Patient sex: M
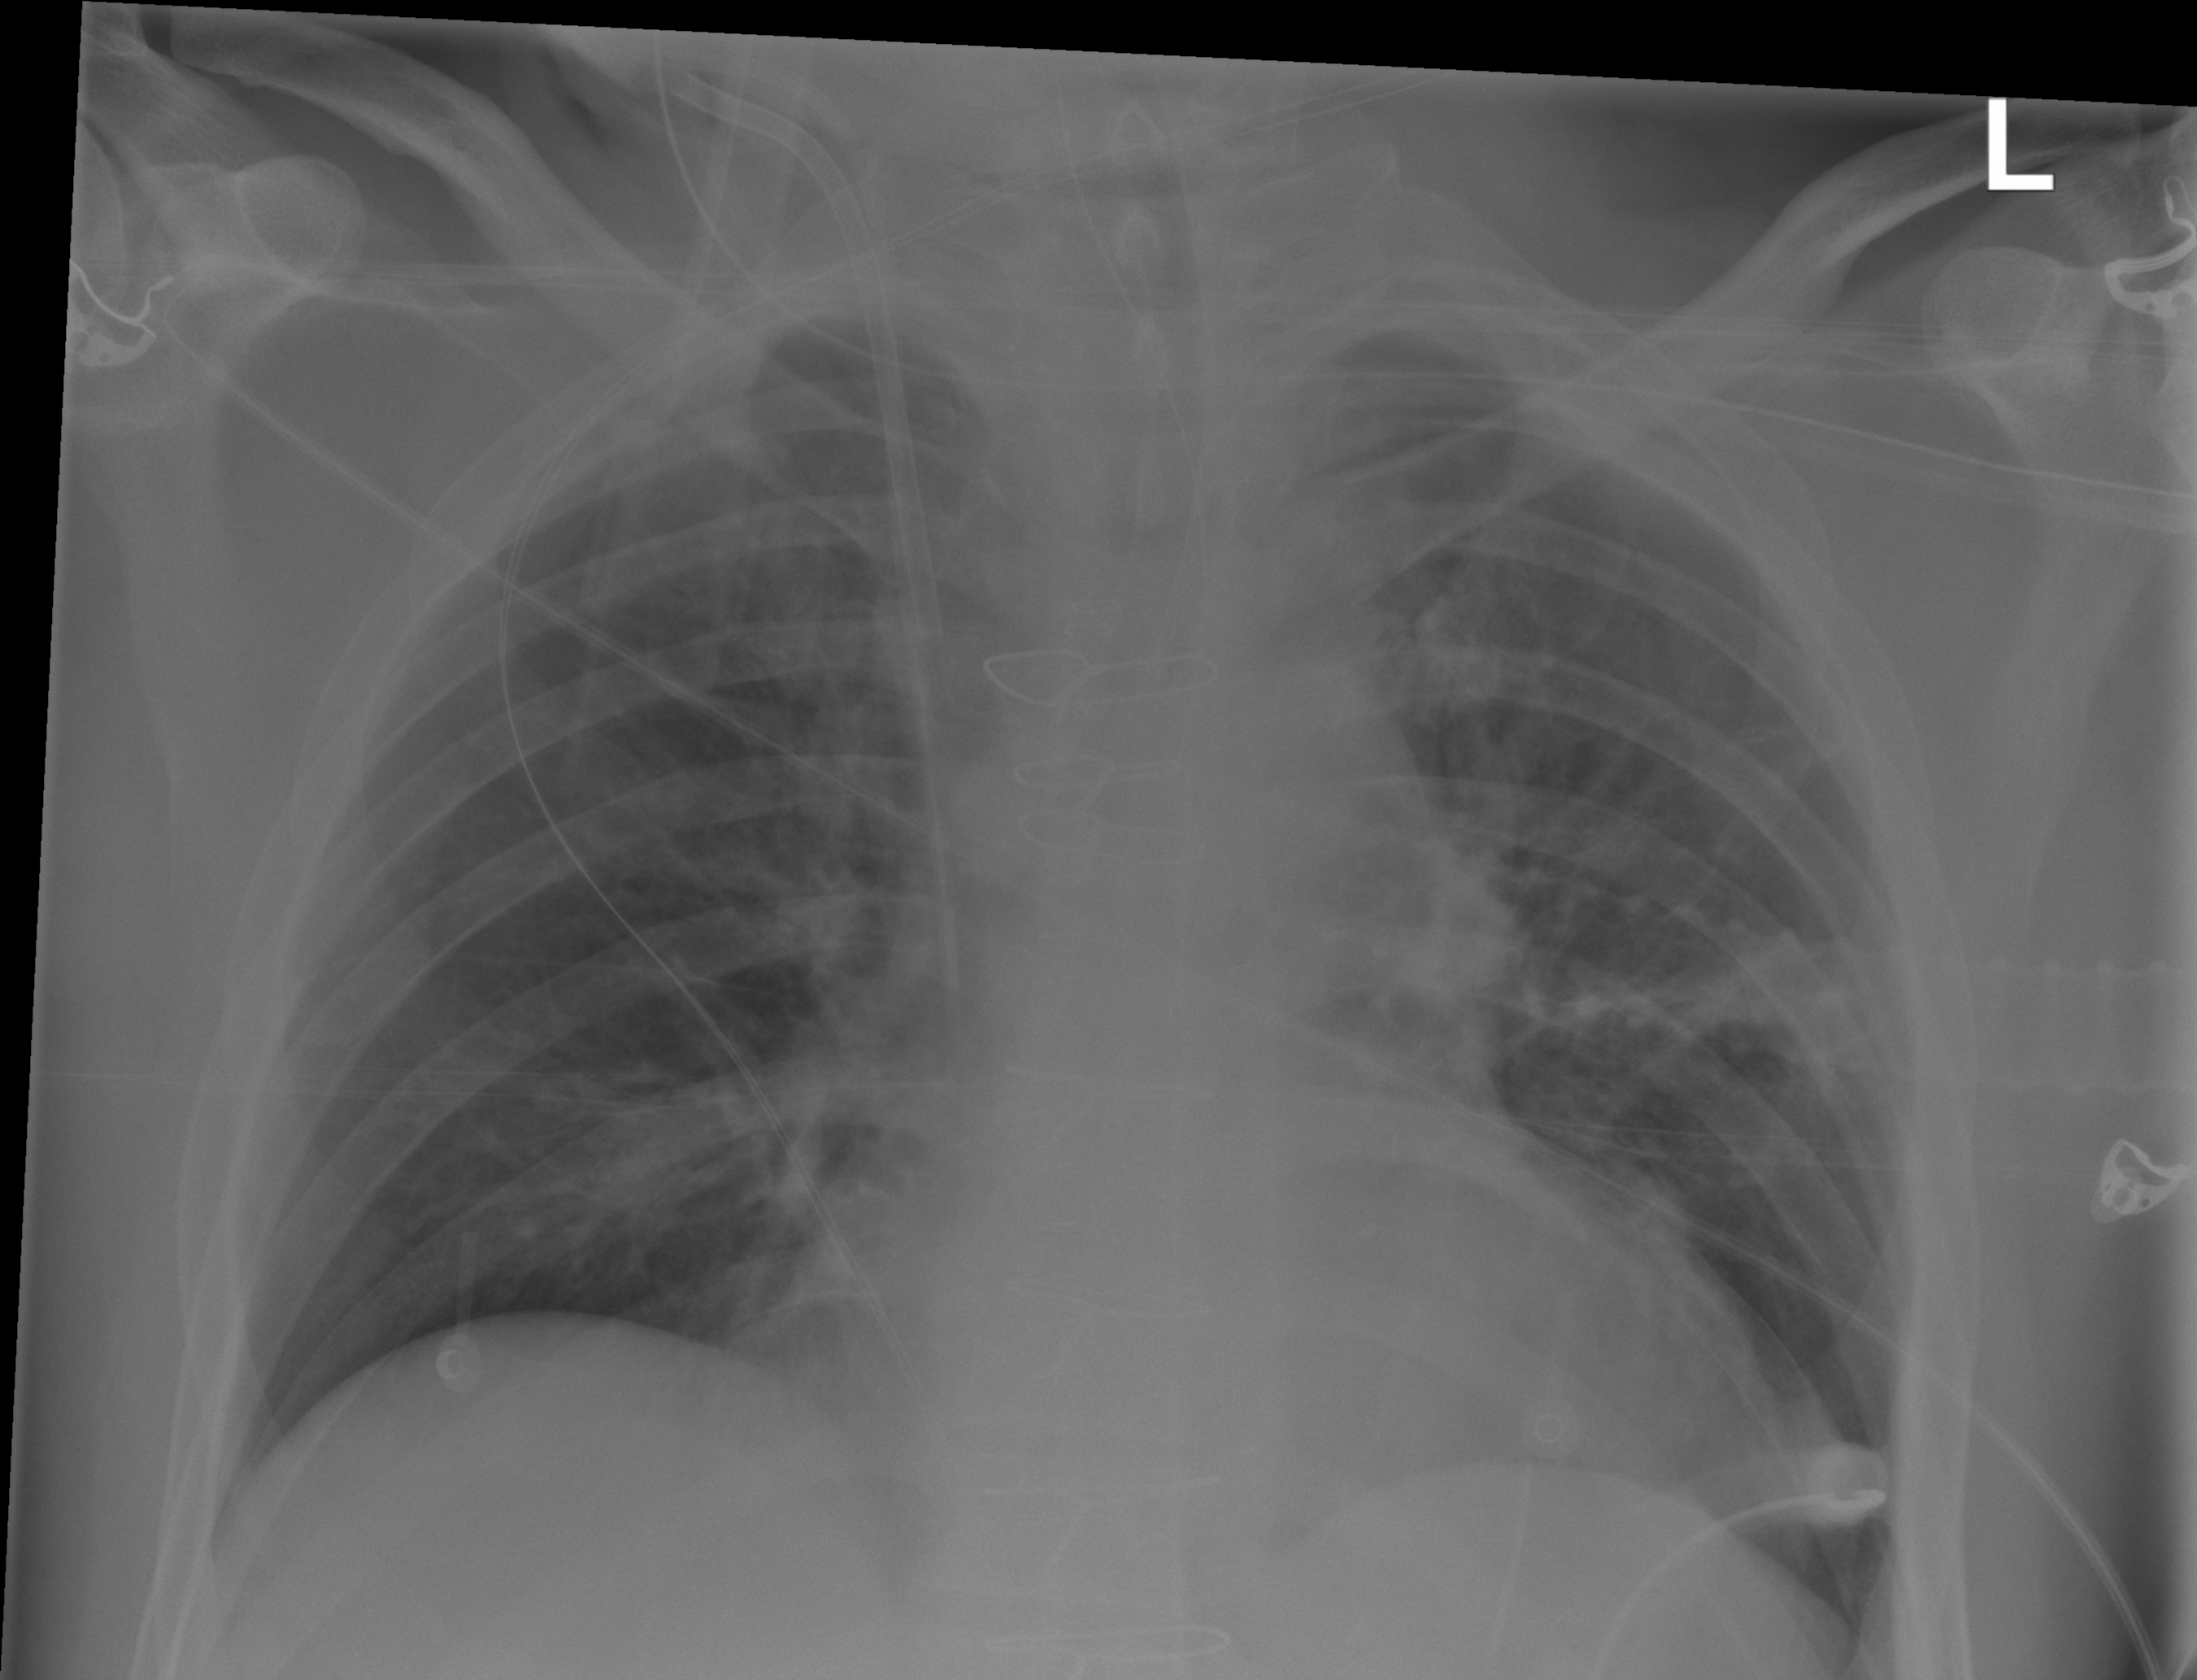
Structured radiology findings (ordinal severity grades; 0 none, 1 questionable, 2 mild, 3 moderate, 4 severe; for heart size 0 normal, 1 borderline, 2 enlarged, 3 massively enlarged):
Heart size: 2
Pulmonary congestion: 0
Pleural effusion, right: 0
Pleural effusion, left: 0
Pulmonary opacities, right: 0
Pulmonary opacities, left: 0
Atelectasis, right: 0
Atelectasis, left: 2